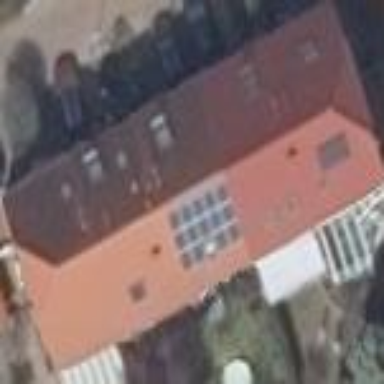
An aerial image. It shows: Half-hipped roof on apartment building.